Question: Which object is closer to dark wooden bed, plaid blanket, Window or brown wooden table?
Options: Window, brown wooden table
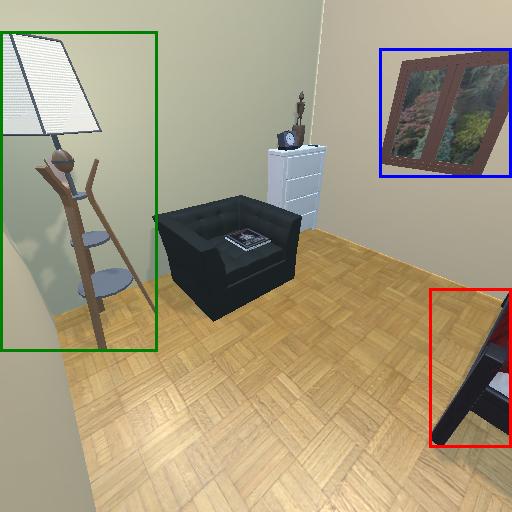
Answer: Window